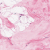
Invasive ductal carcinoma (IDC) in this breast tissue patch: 0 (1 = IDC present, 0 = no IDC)